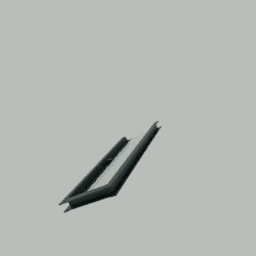
Label: architecture